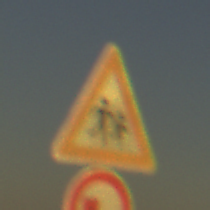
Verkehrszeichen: KinderLinks
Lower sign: UeberholverbotKraftfahrzeuge
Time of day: SunriseSunset
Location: Outdoor (RoadRail)
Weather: PartlyCloudy
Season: NotSpecified
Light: Natural